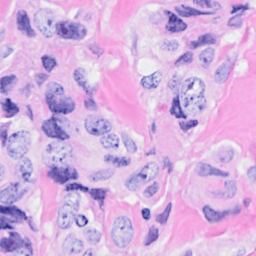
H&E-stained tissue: Breast